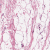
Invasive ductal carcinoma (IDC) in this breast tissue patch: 0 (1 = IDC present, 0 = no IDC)